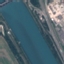
Land use / land cover: River